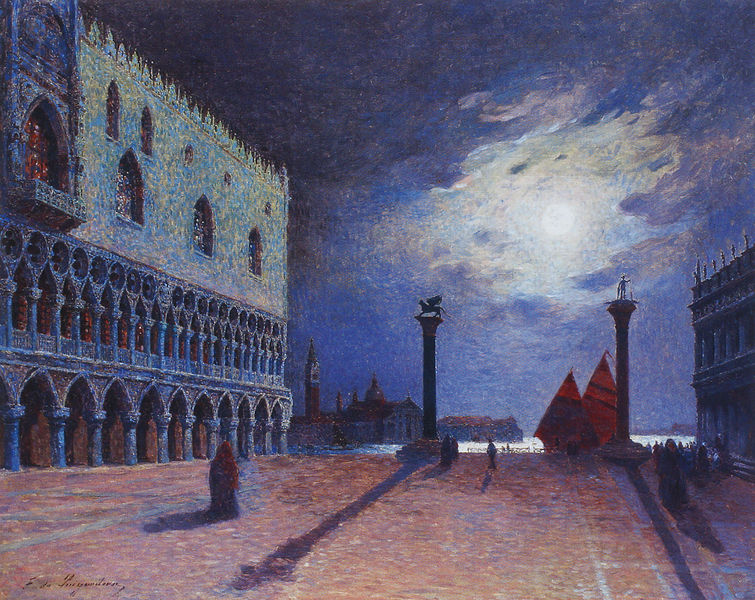
Titel: Der Markusplatz in Venedig bei Nacht
Künstler: Wienand von Steeg
Schlagwörter: blau, dunkel, flügel, gemälde, himmel, meer, schatten, umhang, wasser, wolf, wolken, impressionismus, menschen, stadt, abend, fenster, licht, nacht, straße, säule, säulen, gebäude, haus, rot, wolke, steine, horizont, turm, statue, schiff, segel, segelboot, divisionismus, italien, venedig, segelschiff, platz, hafen, kai, kuppel, platte, abendstimmung, segelboote, kirchen, bögen, erker, arkade, mond, türme, palast, palazzo, torbogen, mondschein, arkaden, florenz, platten, löwe, wien, acht, lagune, pointillismus, palladio, gondel, dogenpalast, markusplatz, maurisch, chirico, markuslöwe, mon, markussäule, bügen, marusplatz, venedigv enedig